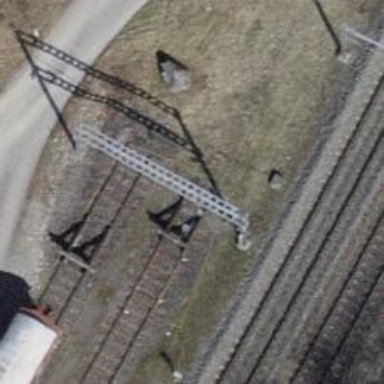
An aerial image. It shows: Railway buffer stop.